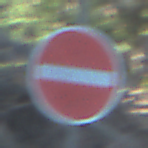
Verkehrszeichen: VerbotDerEinfahrt
Umgebung: Outdoor, Nature
Tageszeit: MorningAfternoon
Wetter: Clear
Licht: Natural
Jahreszeit: NotSpecified
Kontrast: LowContrast